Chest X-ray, AP view. Patient: 55 years old, sex F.
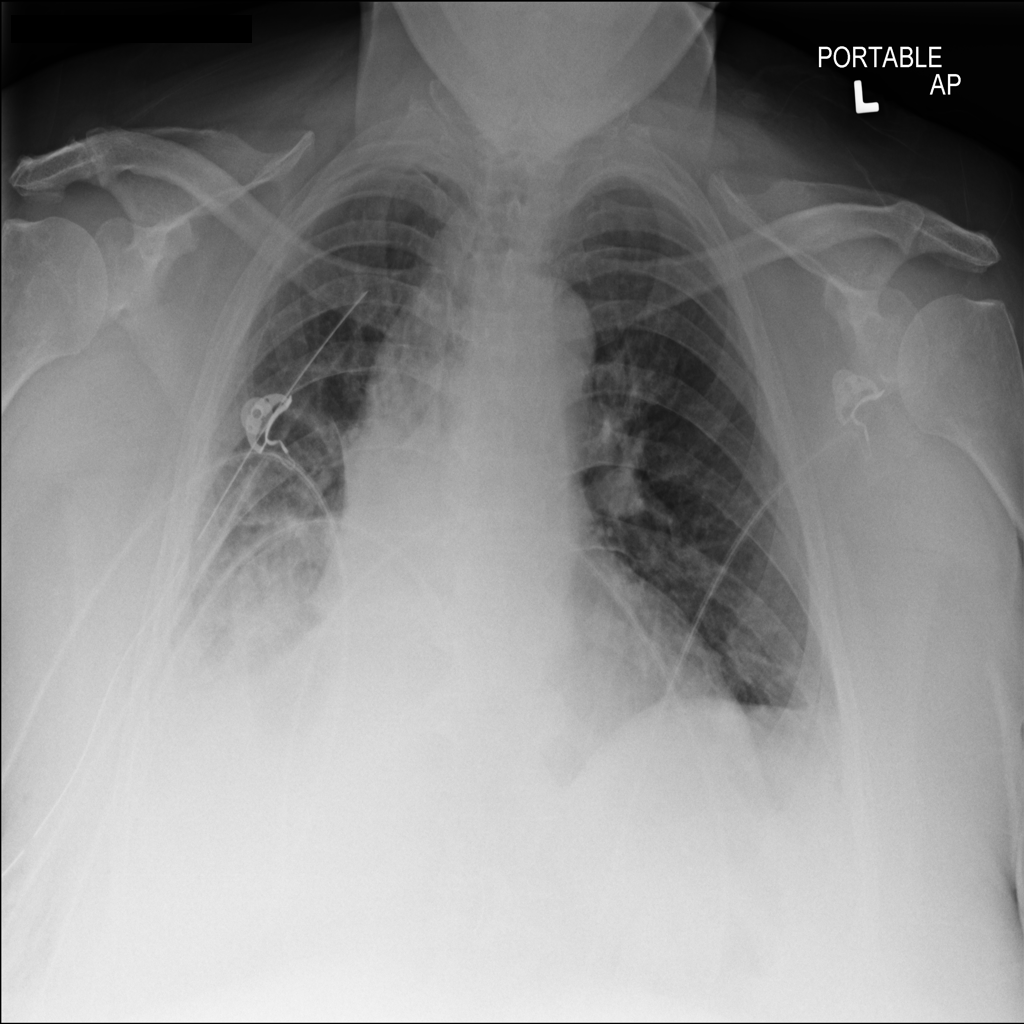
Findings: No Finding